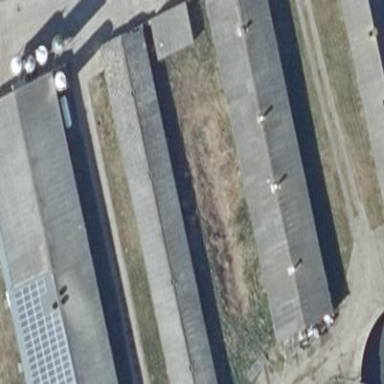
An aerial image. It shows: Gray building with gabled roof.